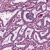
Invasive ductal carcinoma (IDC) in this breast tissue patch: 1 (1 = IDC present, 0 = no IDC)